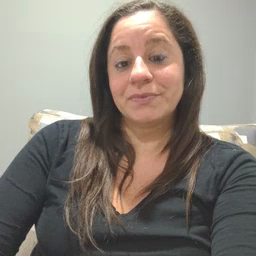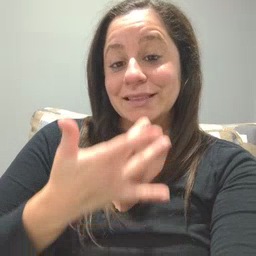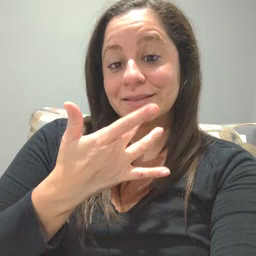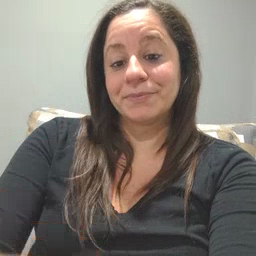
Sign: taste